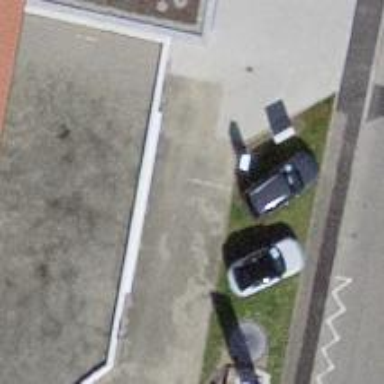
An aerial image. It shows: Charging station.